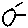
Label: sun